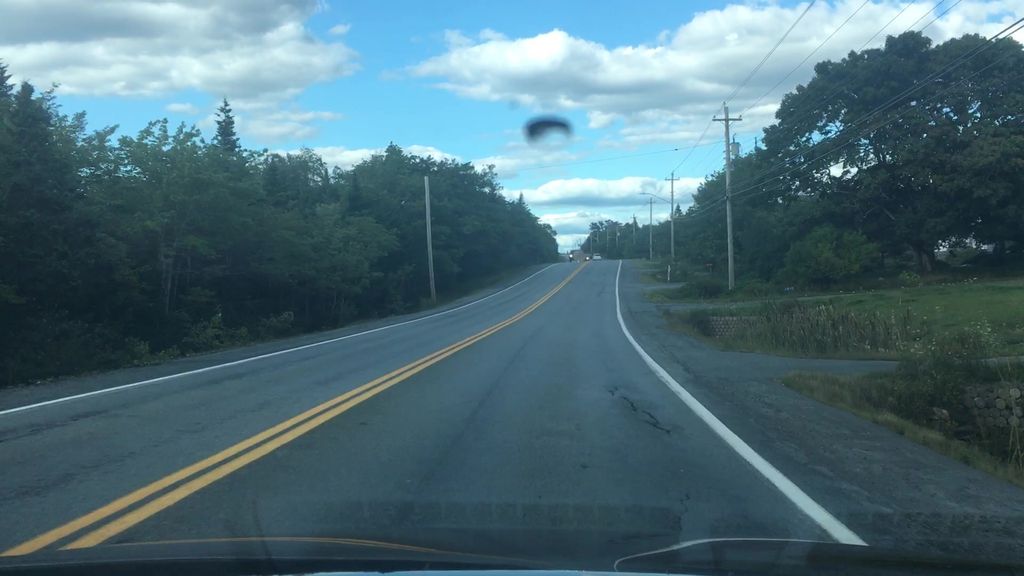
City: halifax